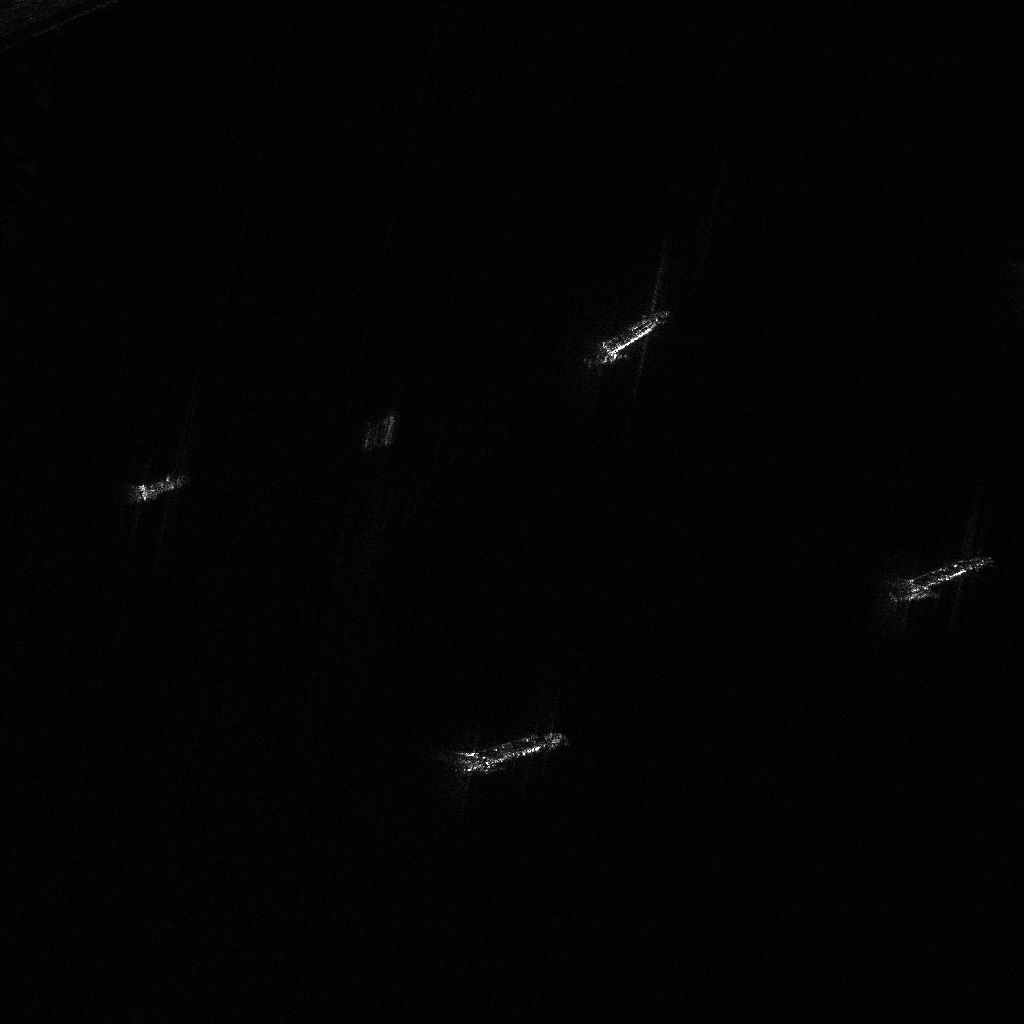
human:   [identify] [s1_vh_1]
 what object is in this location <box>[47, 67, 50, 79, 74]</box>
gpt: <ref>1 large container at the bottom</ref>

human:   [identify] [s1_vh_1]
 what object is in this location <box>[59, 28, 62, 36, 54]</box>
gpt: <ref>1 large container at the center</ref>